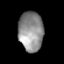
Tissue: prostate
Cell type: Fibroblasts
Senescence score: 0.6937
Nuclear area (px): 958
Mean DAPI intensity: 143.867